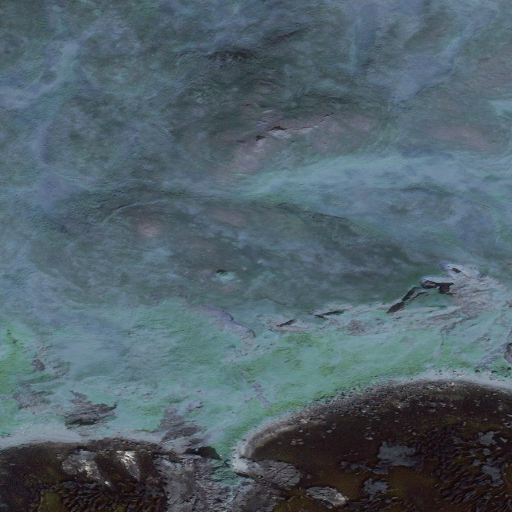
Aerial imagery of mountain in Alaska named Amdagan Qayaa containing only unknown